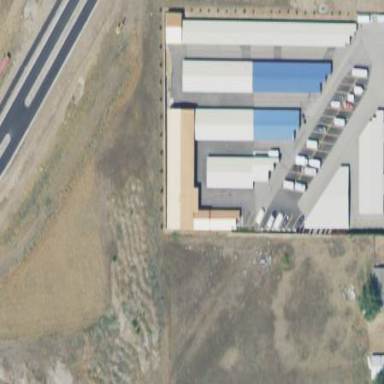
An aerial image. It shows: Building that serves as storage rental shop.